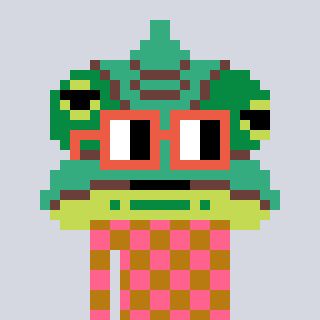
a pixel art character with square orange glasses, a chameleon-shaped head and a gold-colored body on a cool background